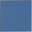
Piece: xx